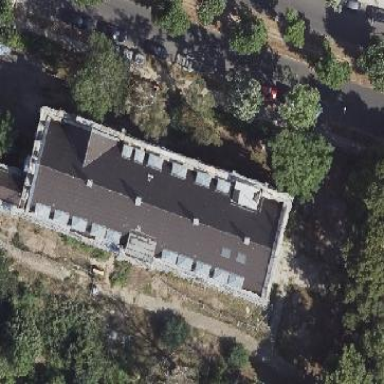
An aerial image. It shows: Building belonging to research institution.